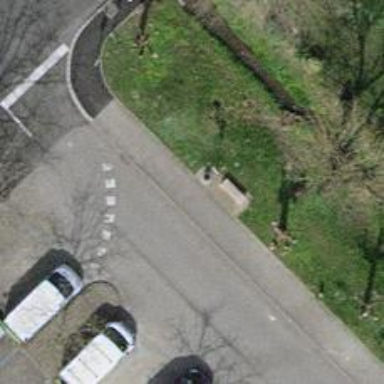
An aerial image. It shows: Bench for seating.